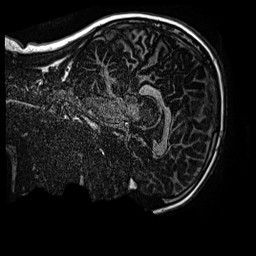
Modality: MP2RAGE
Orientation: sagittal
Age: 11
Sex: male
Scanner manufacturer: siemens
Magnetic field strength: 3 T
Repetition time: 4 s
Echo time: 0.00299 s